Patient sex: F
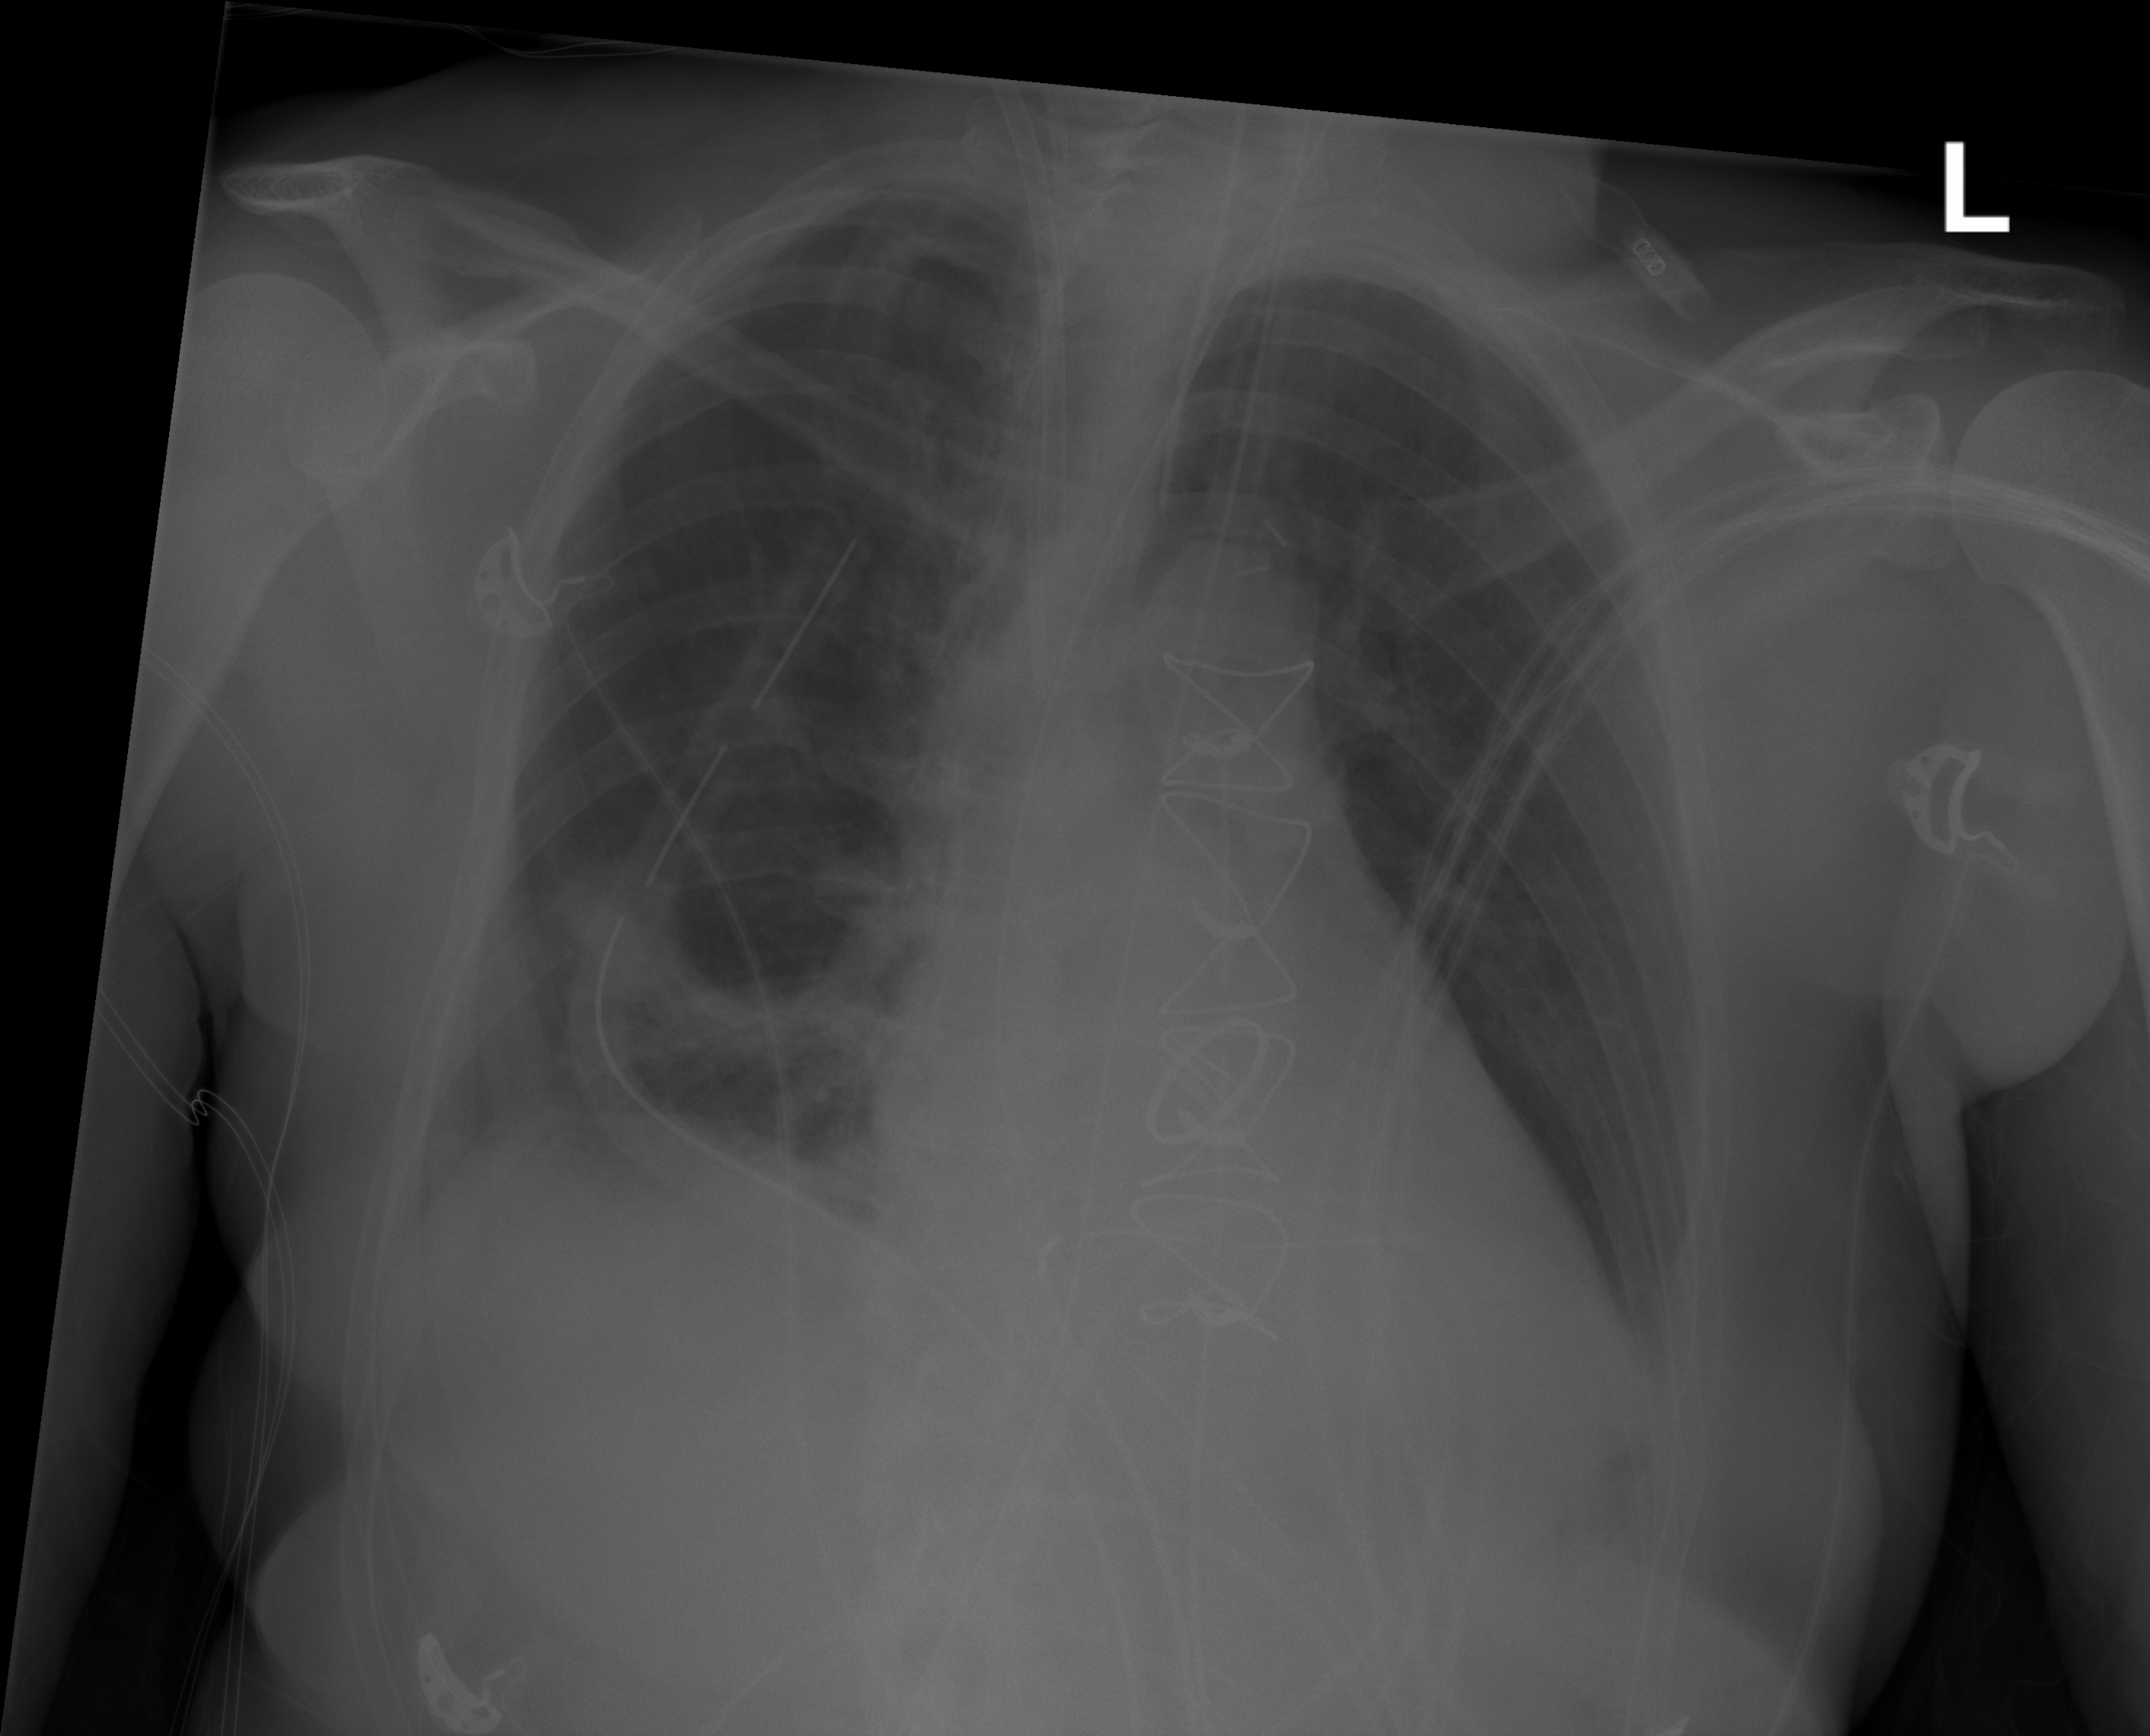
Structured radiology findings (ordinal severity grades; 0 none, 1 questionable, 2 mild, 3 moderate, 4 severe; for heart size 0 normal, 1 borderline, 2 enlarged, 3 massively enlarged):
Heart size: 1
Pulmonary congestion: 0
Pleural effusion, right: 0
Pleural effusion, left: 0
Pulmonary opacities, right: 0
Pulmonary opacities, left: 0
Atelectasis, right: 2
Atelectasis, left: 0